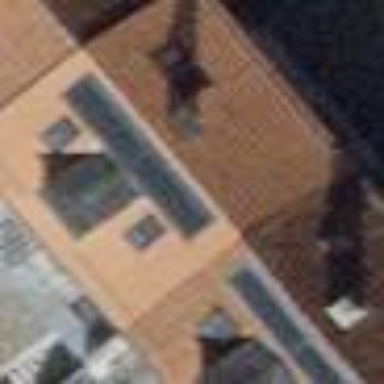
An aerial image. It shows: Gabled-roof house with tile roofing.